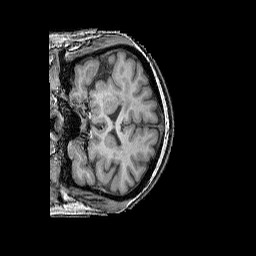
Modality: T1w
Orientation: coronal
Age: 62
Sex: female
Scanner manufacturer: siemens
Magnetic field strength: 3 T
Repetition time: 2.25 s
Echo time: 0.00411 s